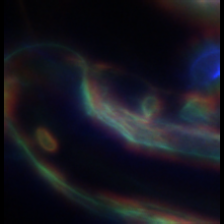
Taxon: Unknown_full_image
Group: Unknown